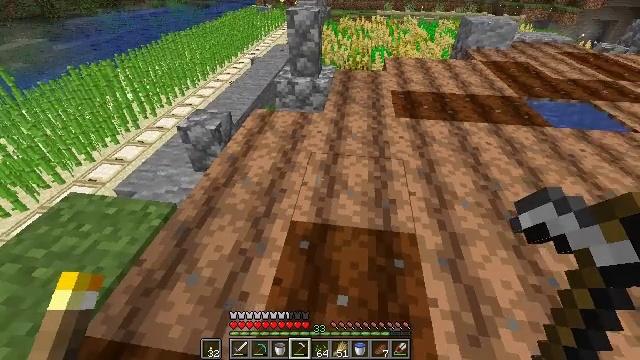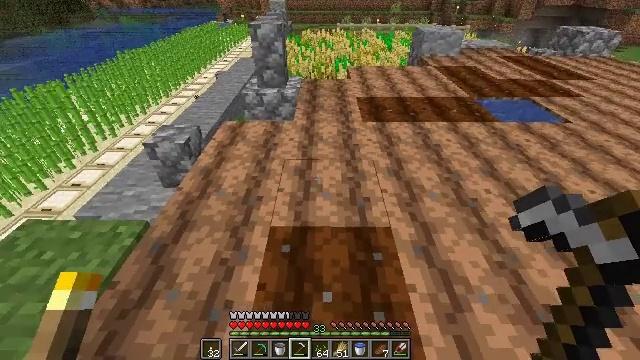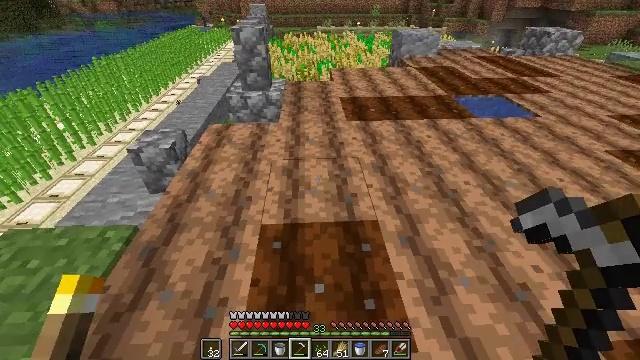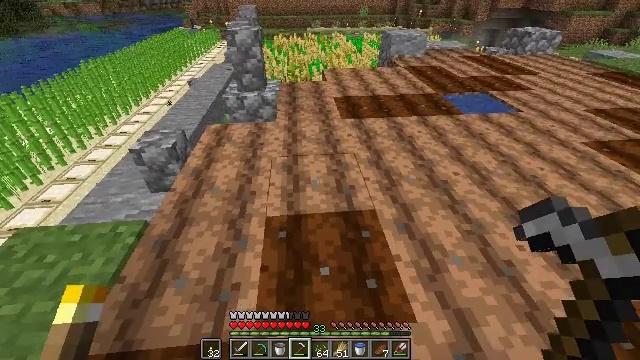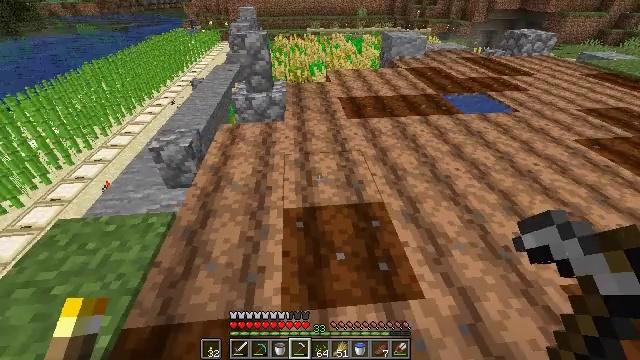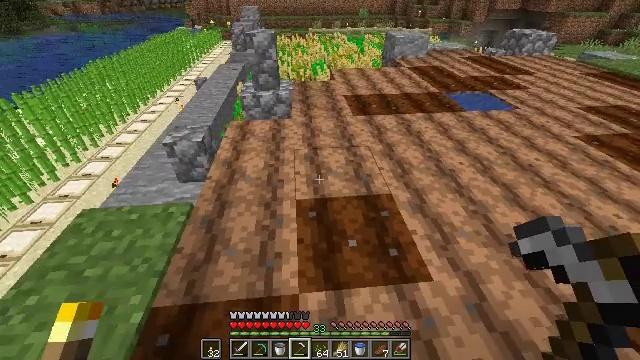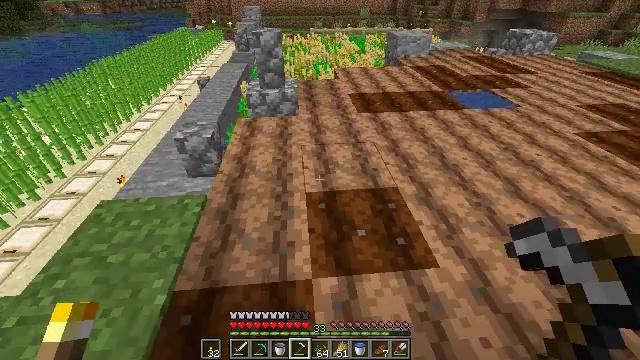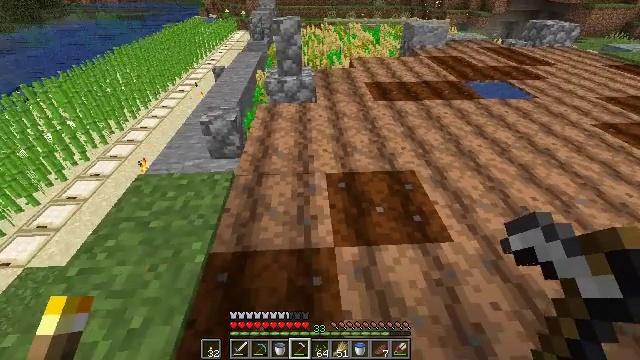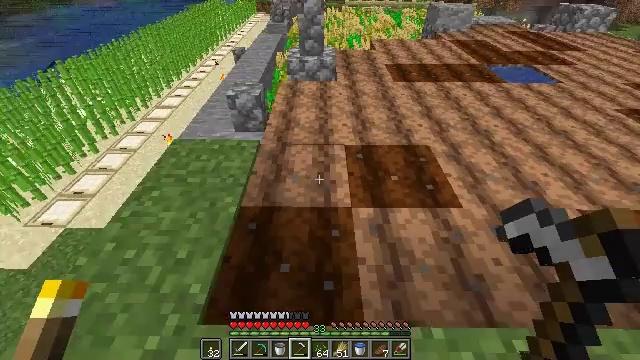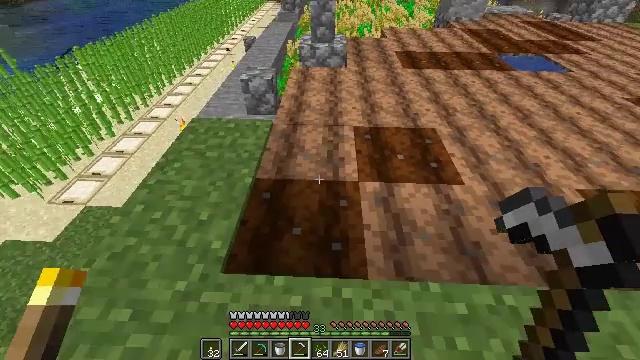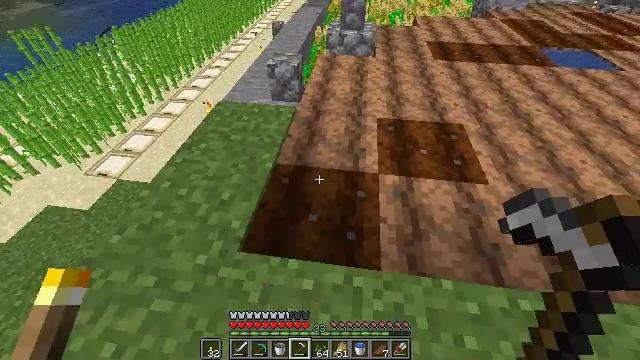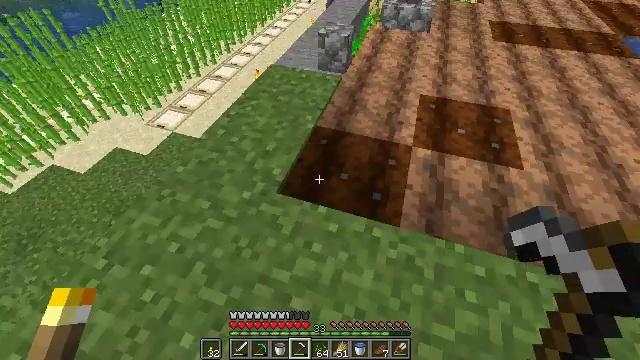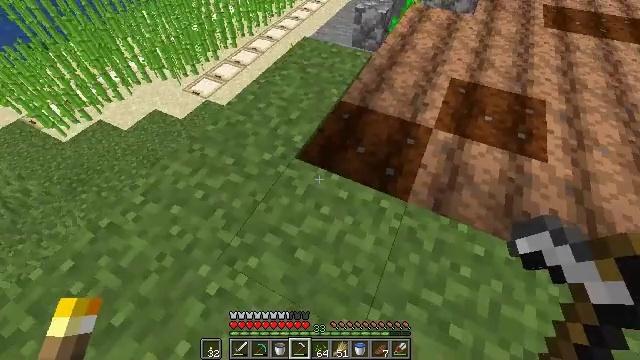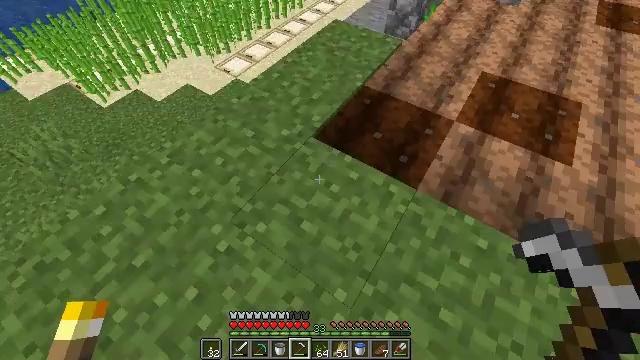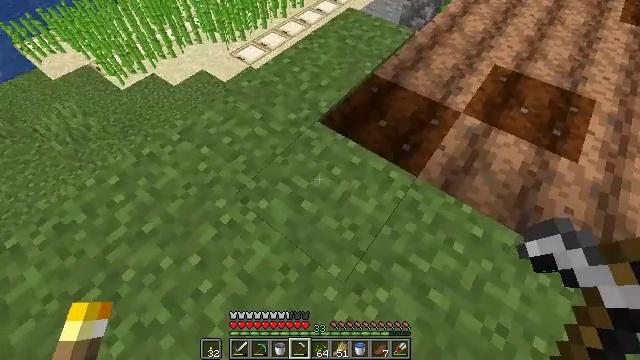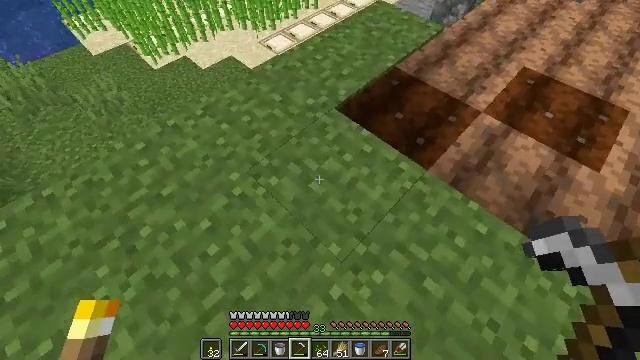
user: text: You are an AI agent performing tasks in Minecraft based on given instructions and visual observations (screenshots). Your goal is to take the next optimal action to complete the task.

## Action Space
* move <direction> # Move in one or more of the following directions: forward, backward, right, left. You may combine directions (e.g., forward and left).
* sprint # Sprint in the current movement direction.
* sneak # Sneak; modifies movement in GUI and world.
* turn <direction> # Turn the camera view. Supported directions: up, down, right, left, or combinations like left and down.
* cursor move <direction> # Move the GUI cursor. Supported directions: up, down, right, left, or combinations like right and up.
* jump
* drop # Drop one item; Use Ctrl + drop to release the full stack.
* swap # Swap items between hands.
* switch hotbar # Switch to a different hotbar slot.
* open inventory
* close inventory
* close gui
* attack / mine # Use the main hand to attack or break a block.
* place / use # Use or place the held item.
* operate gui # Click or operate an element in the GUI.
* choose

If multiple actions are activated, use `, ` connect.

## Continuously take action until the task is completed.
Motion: motion action
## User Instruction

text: Mine grass block from the ground.
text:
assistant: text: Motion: move back, turn right and up
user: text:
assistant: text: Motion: move back and move left, turn right
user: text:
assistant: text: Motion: move back and move left, turn right
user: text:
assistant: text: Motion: move back and move left
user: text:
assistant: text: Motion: move back and move left
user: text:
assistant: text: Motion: move back and move left
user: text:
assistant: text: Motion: move back, turn left and down
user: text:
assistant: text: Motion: move back, turn left and down
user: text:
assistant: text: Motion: move back, turn left and down
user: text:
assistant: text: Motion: move back, turn left and down
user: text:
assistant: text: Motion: move back and move right, turn left and down
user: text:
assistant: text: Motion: move back and move right, turn left and down
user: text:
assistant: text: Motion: move back and move right, turn left and down
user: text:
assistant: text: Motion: move back and move right, turn left and down
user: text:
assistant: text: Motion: move back and move right, turn left
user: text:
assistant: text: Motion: move back and move right, turn left
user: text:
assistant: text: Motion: move back and move right, turn left
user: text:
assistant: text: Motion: move back and move right, turn left and up
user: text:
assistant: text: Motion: move back, turn left and up
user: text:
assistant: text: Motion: turn left and up
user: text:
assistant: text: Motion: turn left and up
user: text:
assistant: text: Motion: turn left and up
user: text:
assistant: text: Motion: turn left
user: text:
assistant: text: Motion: turn left
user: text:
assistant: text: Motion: turn left
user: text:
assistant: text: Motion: turn left
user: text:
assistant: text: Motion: turn left and down
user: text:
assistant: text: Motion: turn left
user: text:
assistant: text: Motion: turn left
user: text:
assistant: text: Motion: turn left